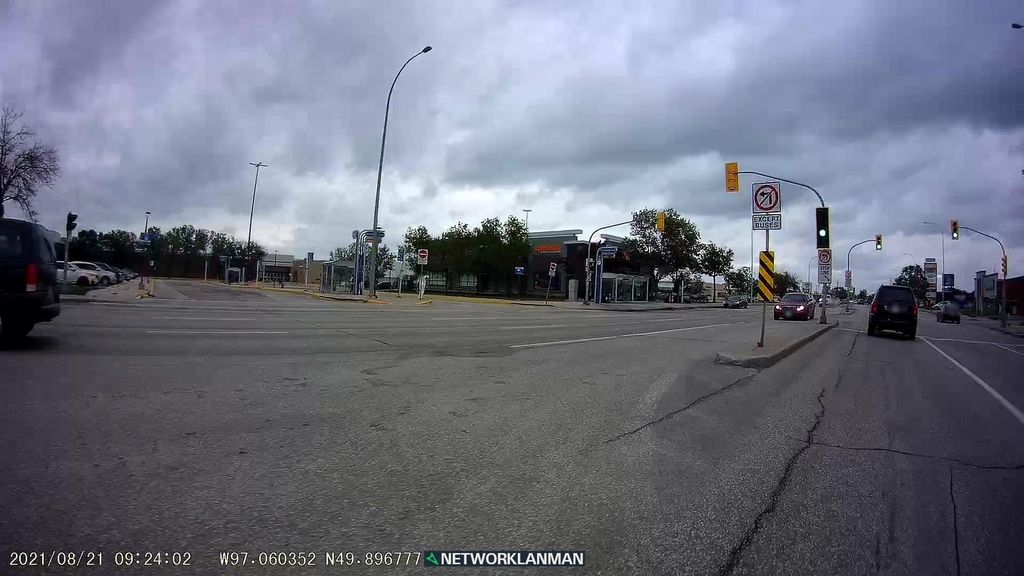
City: winnipeg